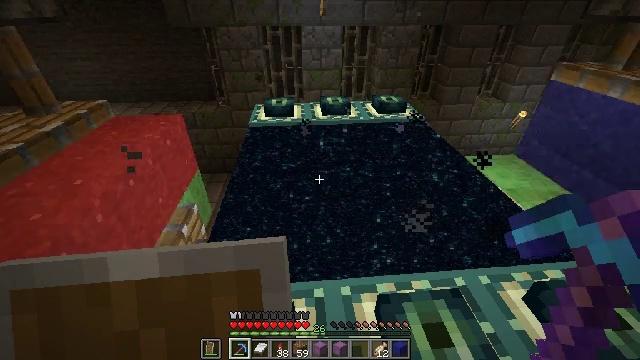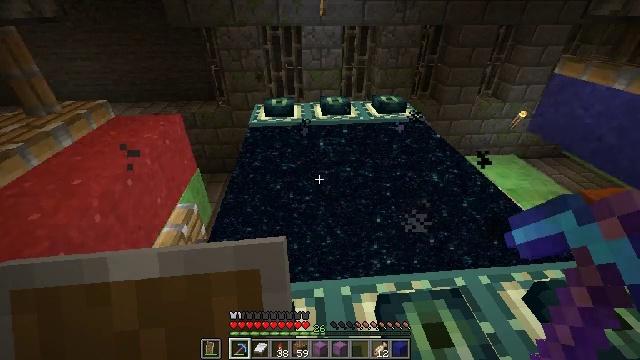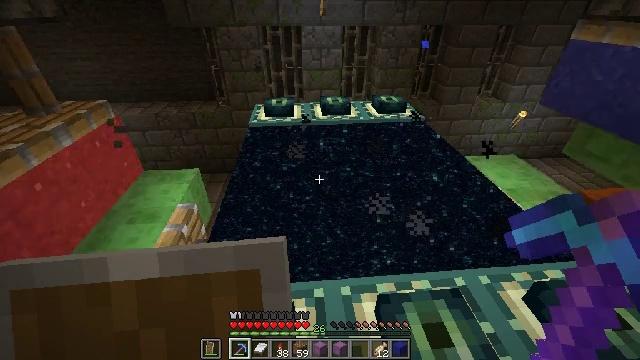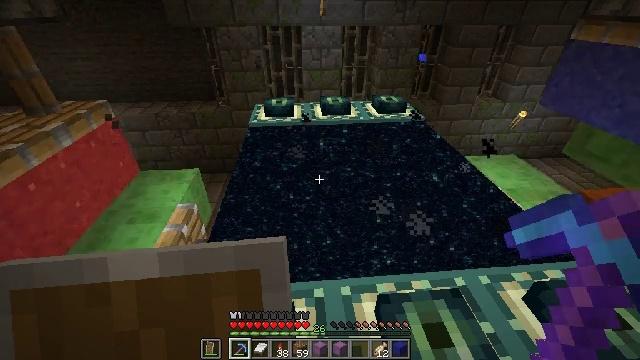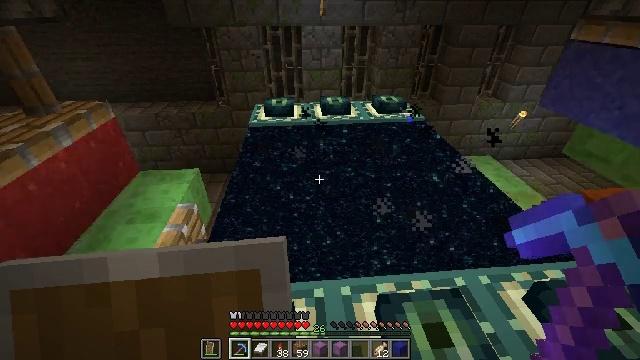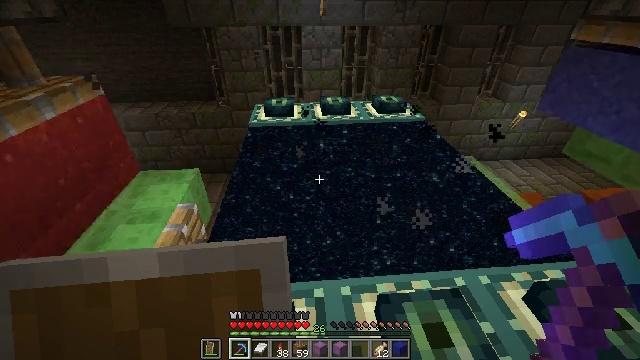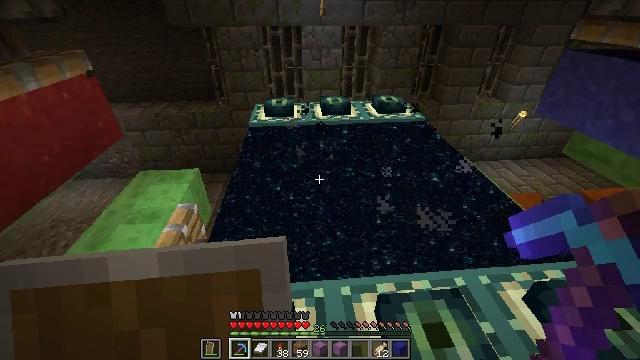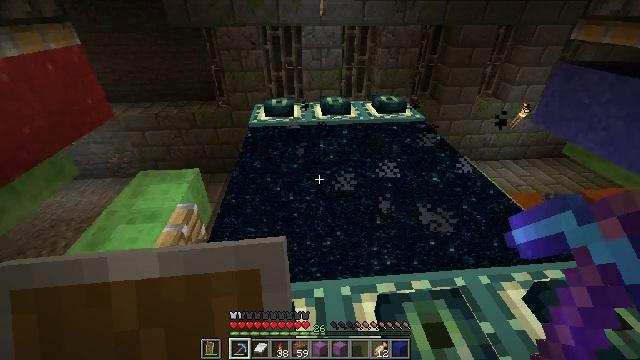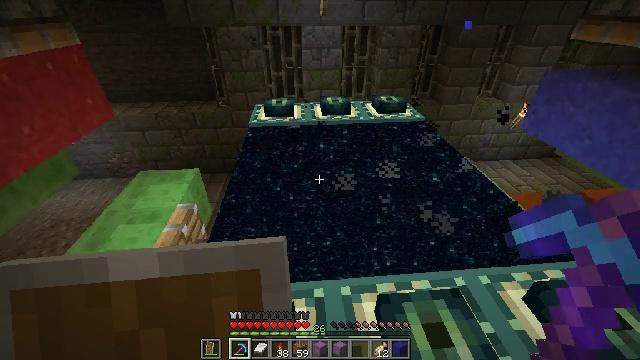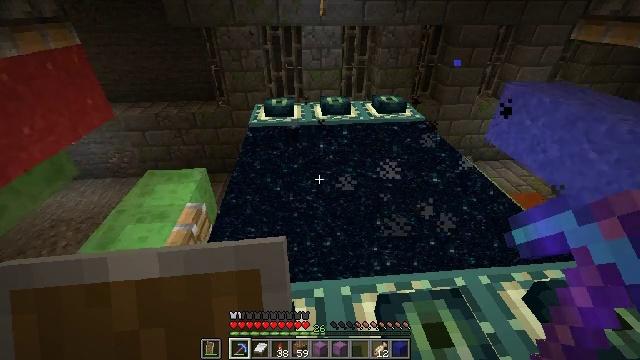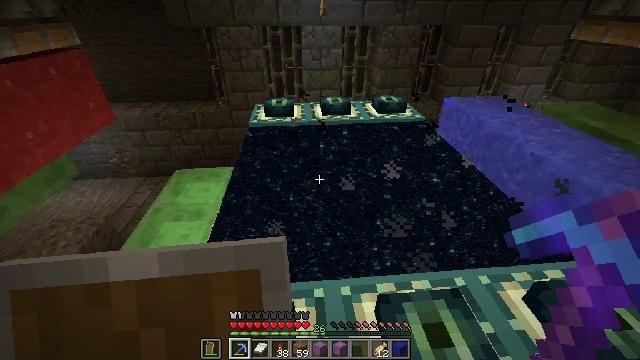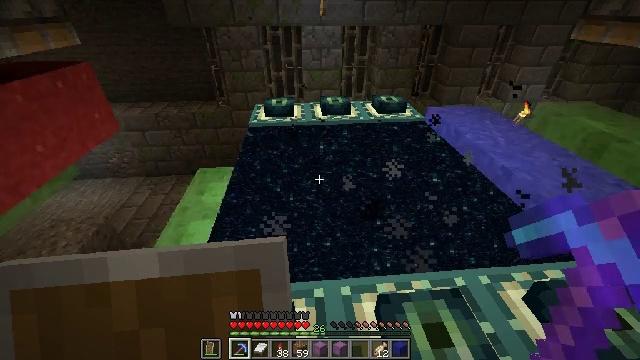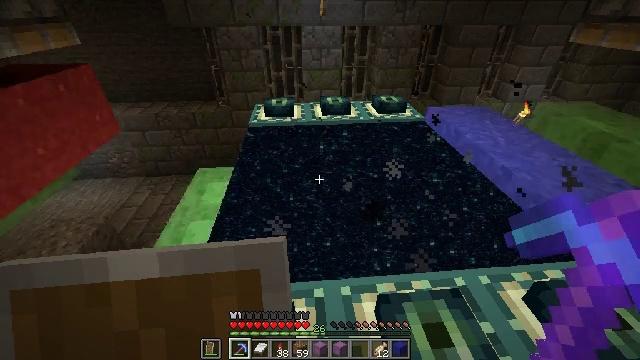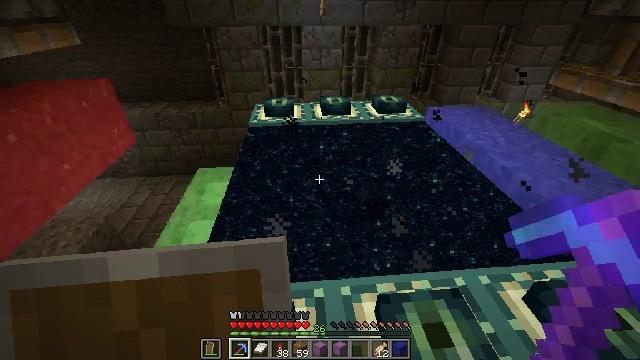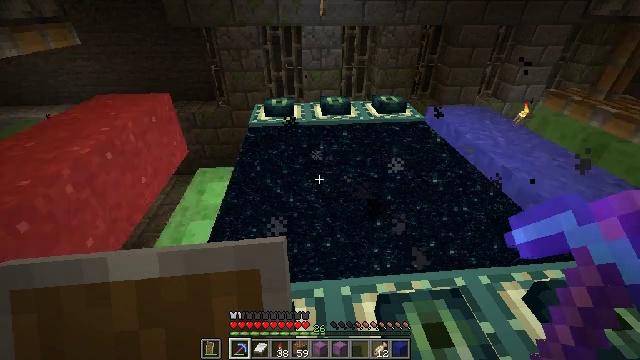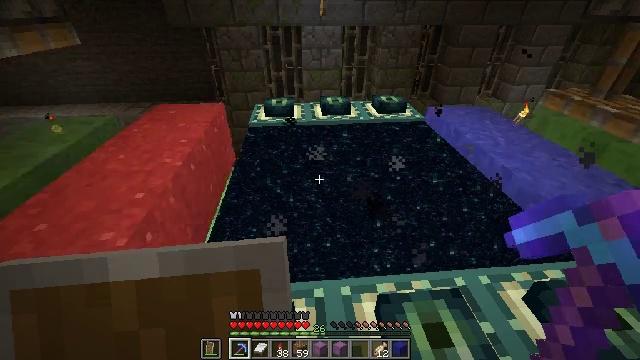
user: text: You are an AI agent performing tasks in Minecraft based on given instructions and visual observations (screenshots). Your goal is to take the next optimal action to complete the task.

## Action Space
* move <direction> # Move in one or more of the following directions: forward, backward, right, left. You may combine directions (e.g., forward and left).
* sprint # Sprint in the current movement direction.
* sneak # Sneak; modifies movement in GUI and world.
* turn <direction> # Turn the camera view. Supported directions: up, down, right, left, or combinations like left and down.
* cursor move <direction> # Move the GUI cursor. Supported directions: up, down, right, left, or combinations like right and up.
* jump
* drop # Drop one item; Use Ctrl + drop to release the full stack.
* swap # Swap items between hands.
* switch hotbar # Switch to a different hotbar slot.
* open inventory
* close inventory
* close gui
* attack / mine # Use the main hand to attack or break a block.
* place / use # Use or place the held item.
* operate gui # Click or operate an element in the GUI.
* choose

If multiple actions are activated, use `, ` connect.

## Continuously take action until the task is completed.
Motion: motion action
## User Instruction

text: Dig up the blue concrete powder.
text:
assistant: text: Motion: no_op
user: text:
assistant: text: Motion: no_op
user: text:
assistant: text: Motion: no_op
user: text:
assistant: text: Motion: no_op
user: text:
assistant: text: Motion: no_op
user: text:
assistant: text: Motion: no_op
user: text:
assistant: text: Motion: no_op
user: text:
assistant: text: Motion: no_op
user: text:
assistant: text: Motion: no_op
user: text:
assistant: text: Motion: no_op
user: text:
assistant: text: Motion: no_op
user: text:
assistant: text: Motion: no_op
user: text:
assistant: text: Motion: no_op
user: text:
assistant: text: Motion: no_op
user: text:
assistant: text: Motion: no_op
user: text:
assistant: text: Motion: no_op
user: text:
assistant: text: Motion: no_op
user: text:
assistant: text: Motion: no_op
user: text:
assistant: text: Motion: no_op
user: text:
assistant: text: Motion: no_op
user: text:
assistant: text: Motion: no_op
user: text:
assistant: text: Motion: no_op
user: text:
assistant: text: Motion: no_op
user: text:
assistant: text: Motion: no_op
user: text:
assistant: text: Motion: no_op
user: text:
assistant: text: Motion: no_op
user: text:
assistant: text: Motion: no_op
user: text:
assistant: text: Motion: no_op
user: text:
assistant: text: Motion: no_op
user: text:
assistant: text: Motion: no_op